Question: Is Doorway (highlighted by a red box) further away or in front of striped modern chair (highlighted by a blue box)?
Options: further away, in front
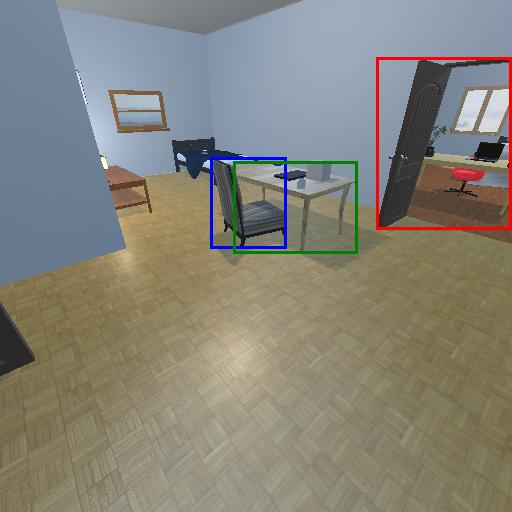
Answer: further away